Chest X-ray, PA view. Patient: 27 years old, sex F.
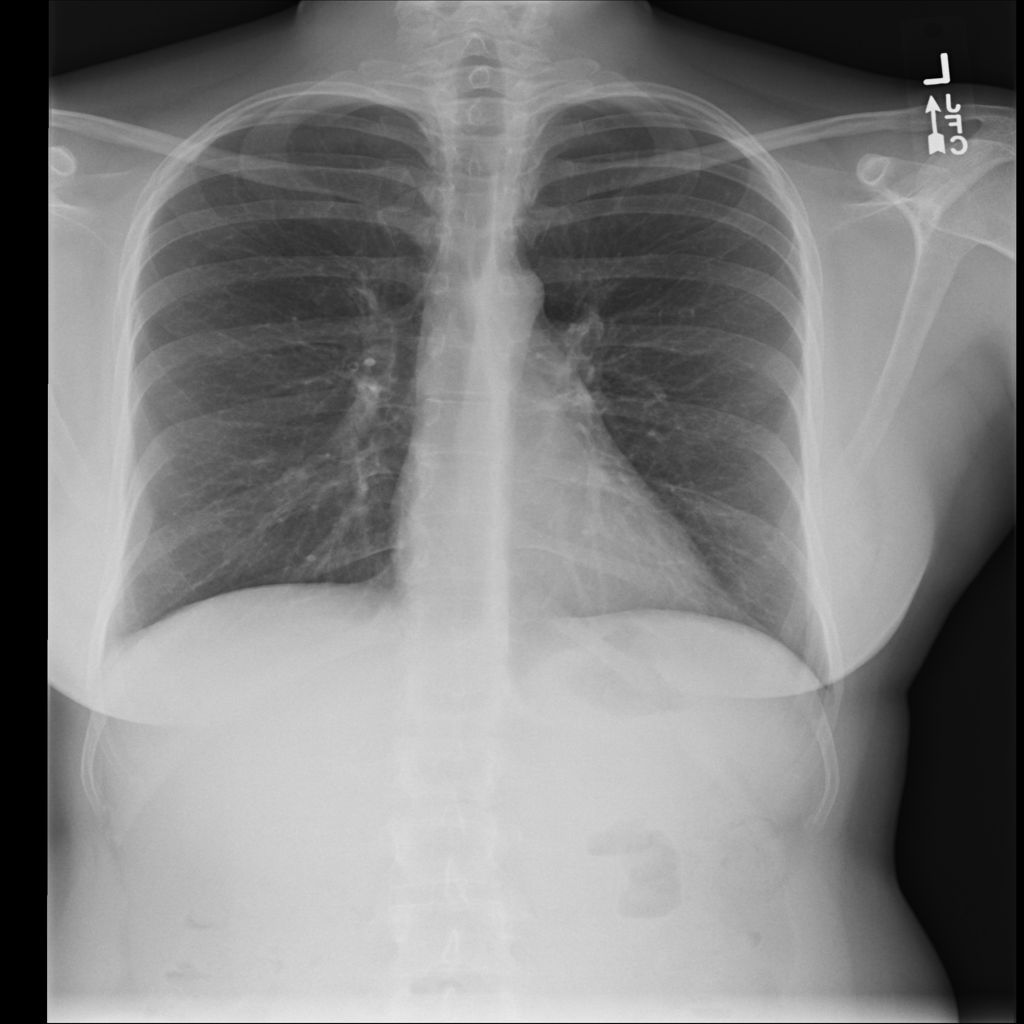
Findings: No Finding